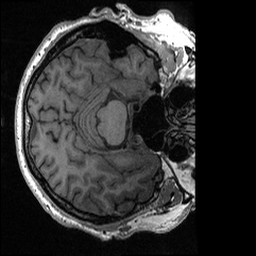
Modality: T1w
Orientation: axial
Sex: male
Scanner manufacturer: ge
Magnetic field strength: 3 T
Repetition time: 0.0064 s
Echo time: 0.00281 s